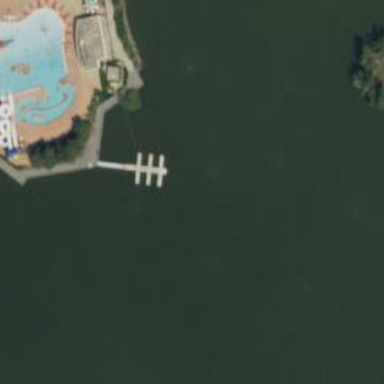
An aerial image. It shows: Man-made pier.